Field crop: maize
Growth stage: 2
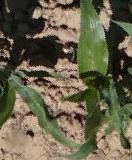
Species: maize